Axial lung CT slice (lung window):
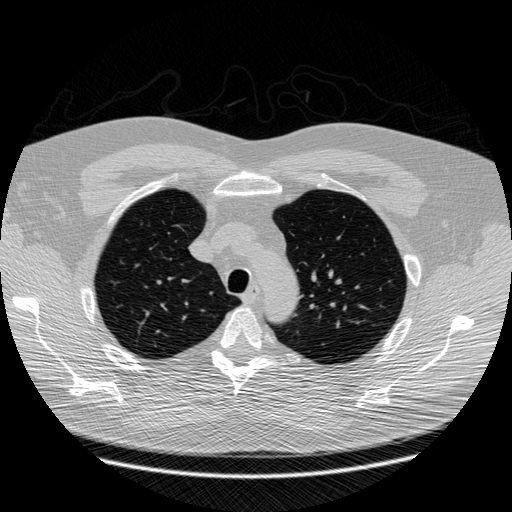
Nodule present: no